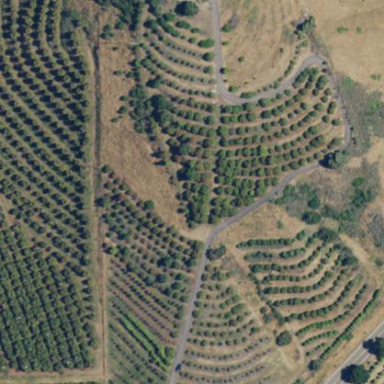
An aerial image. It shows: Orchard.